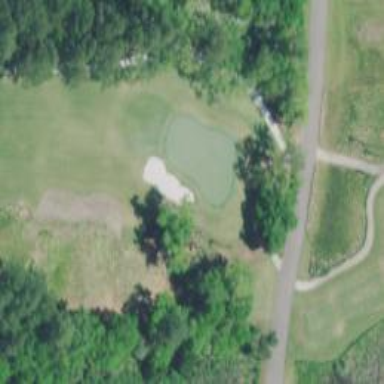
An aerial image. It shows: View of golf hole.